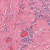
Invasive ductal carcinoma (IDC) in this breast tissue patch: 0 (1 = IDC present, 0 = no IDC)